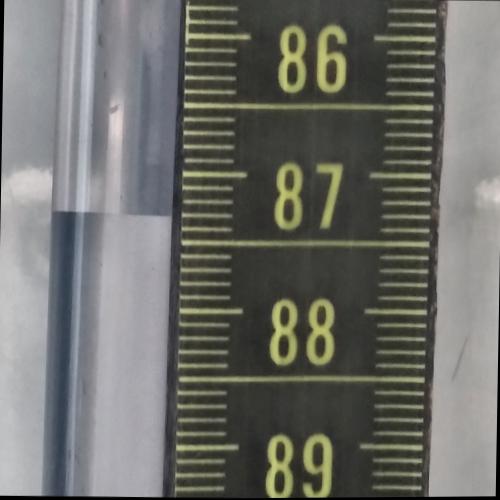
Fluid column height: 87.3 cm